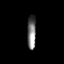
Tissue: prostate
Cell type: Myeloid cells
Senescence score: 0.7563
Nuclear area (px): 293
Mean DAPI intensity: 118.355